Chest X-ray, PA view. Patient: 56 years old, sex M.
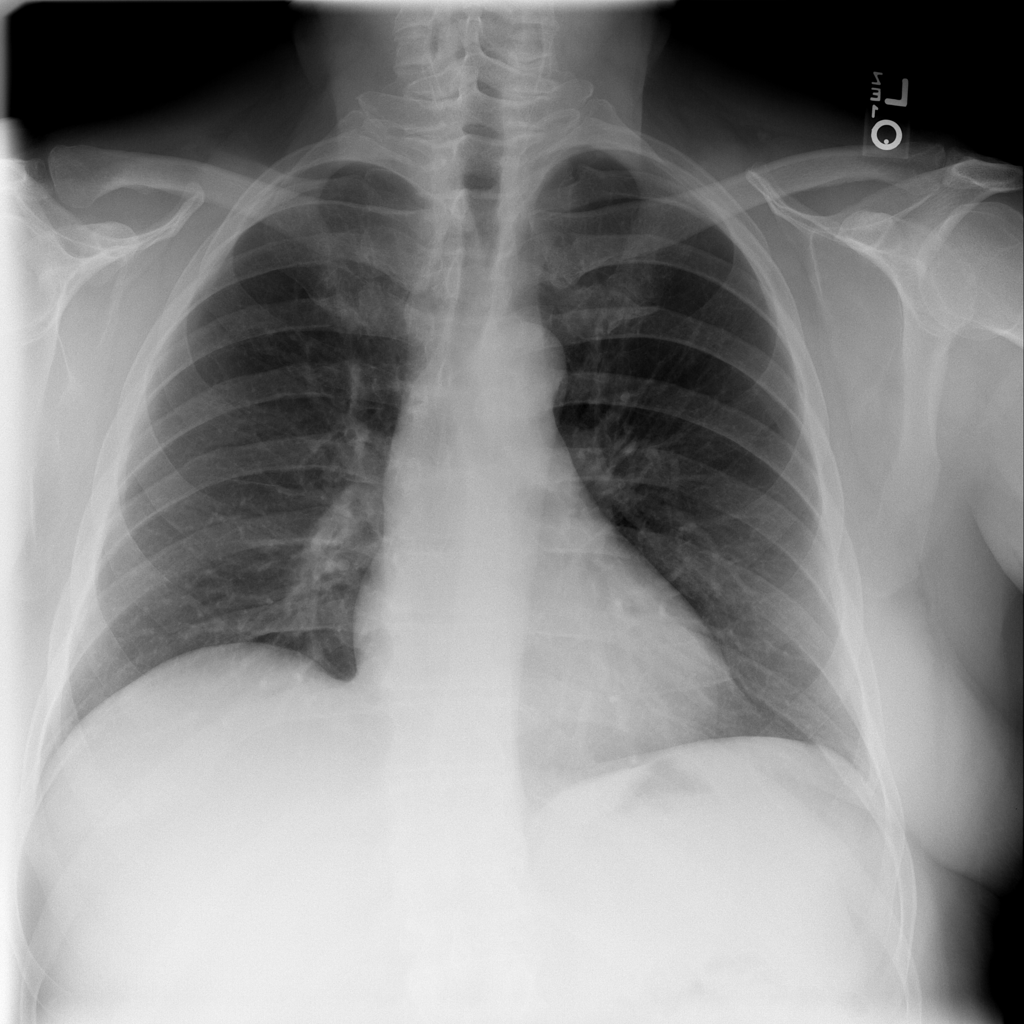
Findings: No Finding